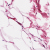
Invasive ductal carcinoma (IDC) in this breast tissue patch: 0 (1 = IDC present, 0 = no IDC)